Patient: sex M, age 49
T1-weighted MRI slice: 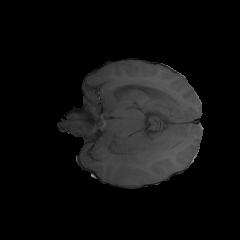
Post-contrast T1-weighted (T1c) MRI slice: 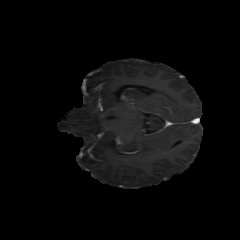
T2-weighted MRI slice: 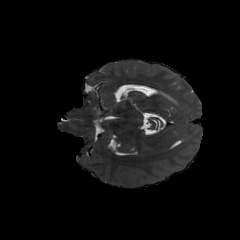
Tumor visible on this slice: no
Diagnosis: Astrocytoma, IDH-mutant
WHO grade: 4